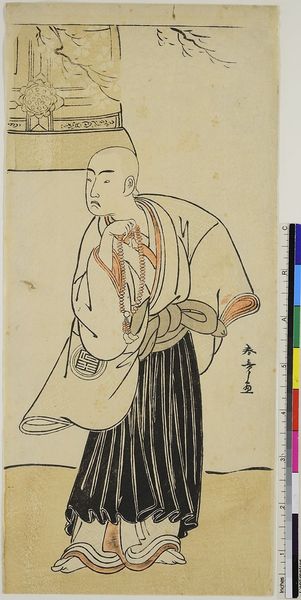
Künstler: Katsukawa Shunsh&#x14D;
Standort: Hamburg
Institution: Museum für Kunst und Gewerbe Hamburg
Schlagwörter: mann, mund, ohr, gürtel, wand, augen, falten, ärmel, bild, boden, holzschnitt, farben, kette, brauen, glatze, schriftzeichen, druckgraphik, druckgrafik, zeit, schauspieler, farbholzschnitt, schauspielerin, maßstab, buddhismus, hinduismus, kabuki, edo, hilfsmittel, gebetskette, reproduktionen, druckerzeugnisse, praktiken, mönch, gegenstände, jainismus